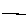
Label: line